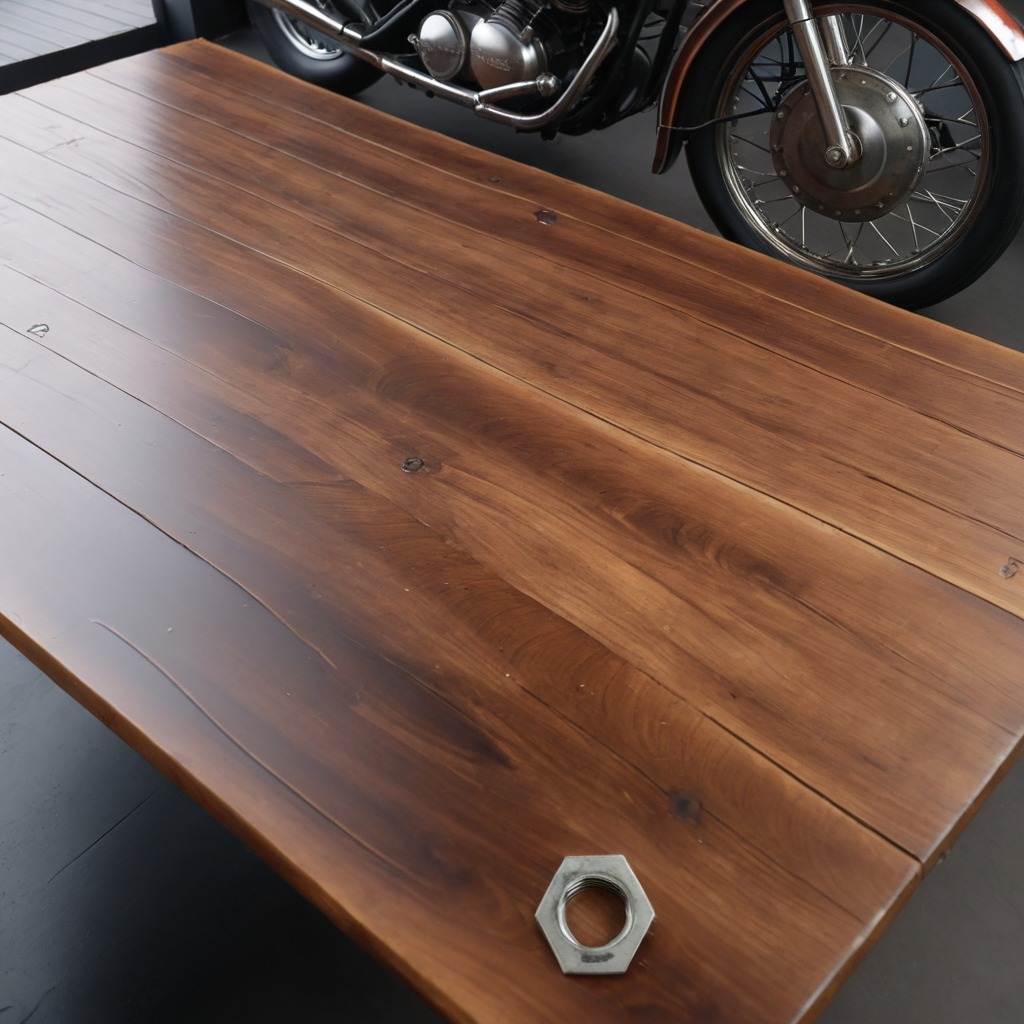
A metal nut lies on an oil-spilled wooden table in a vintage motorcycle garage.